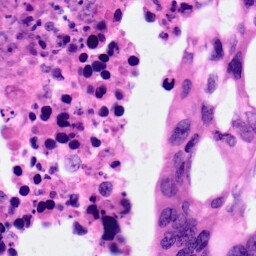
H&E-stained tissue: Pancreatic